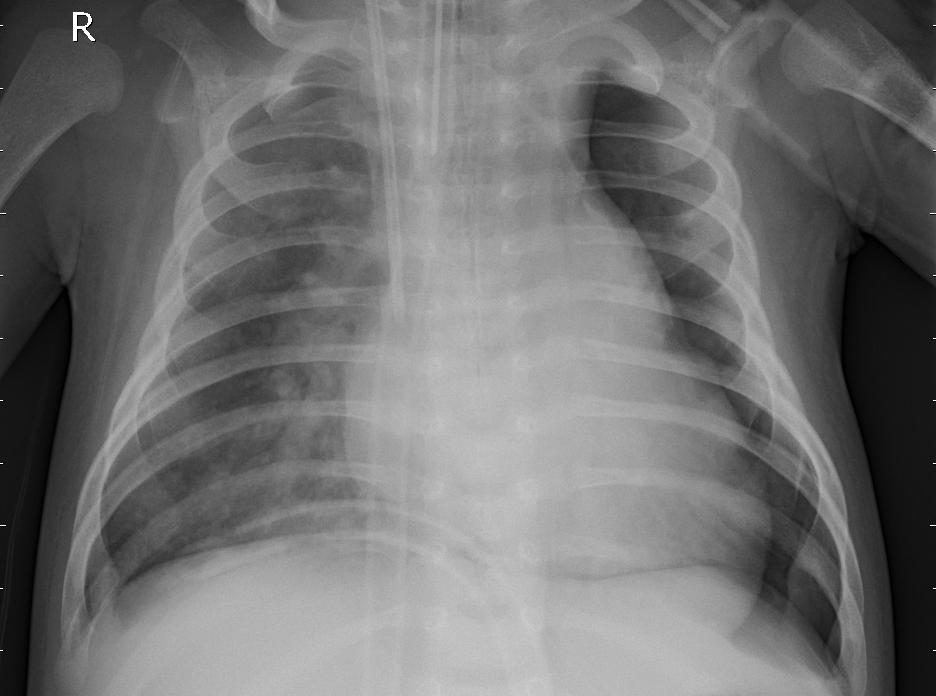
Diagnosis: PNEUMONIA